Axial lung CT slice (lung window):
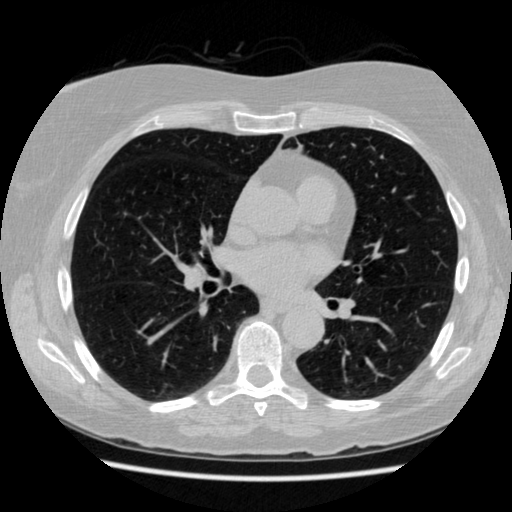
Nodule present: no